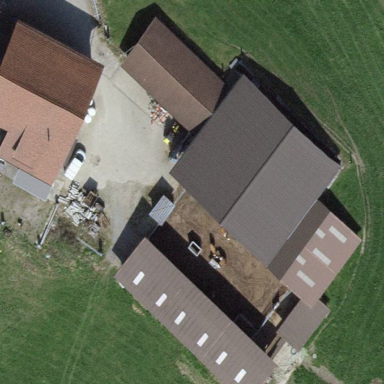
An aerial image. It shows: Farmyard area.